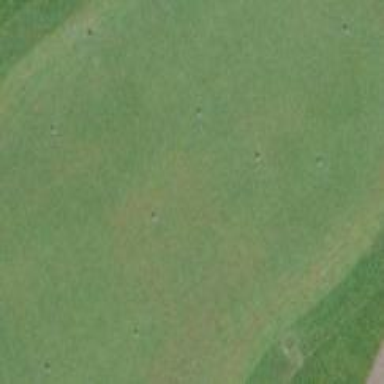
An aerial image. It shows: Picturesque green golfing area with grass land use.